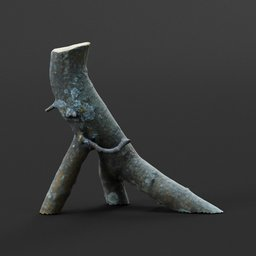
Label: nature